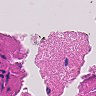
Metastatic tissue present: no